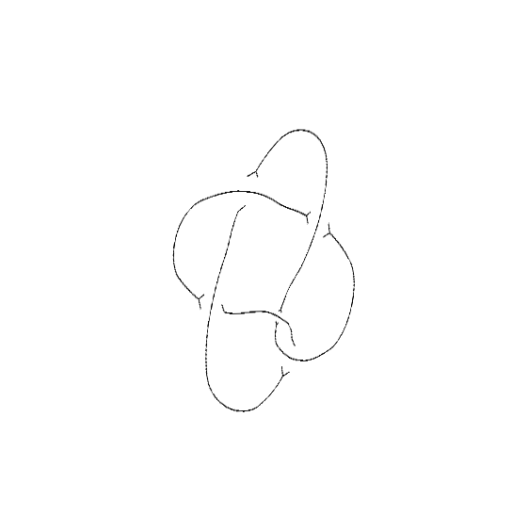
Crossing number: 5